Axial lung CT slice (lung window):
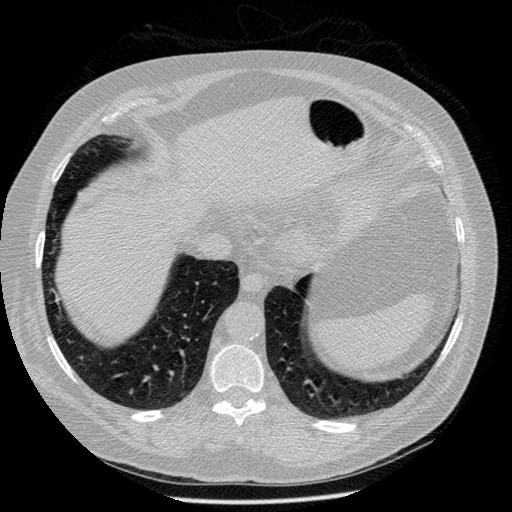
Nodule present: no